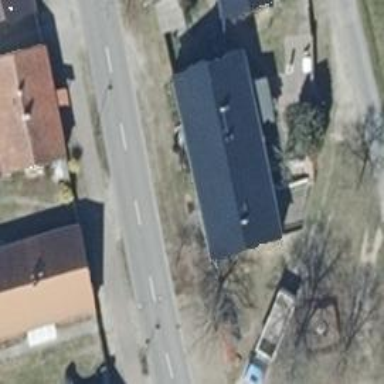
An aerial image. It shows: Building with gabled roof. The roof orientation is along the building.